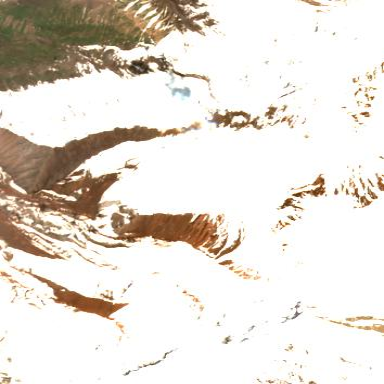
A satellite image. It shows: Stunning view of glacier.